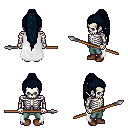
a pixel art fantasy rpg character, male body template, skeleton, white cape, teal pants, raven extra-long topknot hairstyle, brown shoes, spear, four views (front, back, left, right), 2x2 character sprite sheet, small pixel art, hard edges, no anti-aliasing